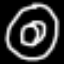
Label: donut